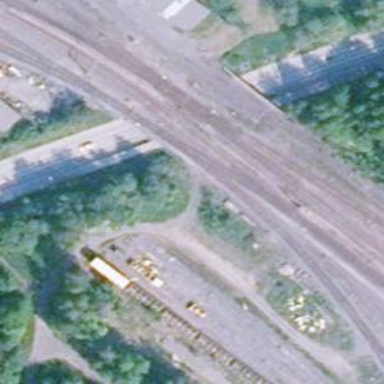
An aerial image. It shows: Railway yard with electrified contact lines.